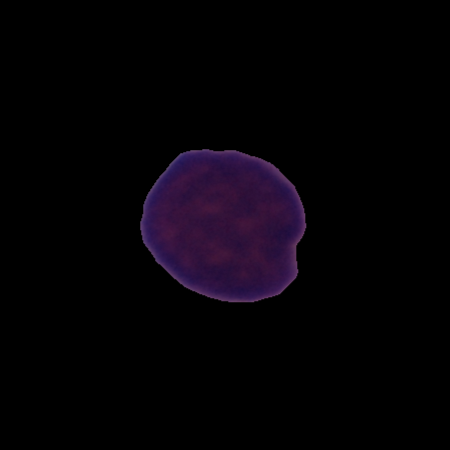
Label: healthy